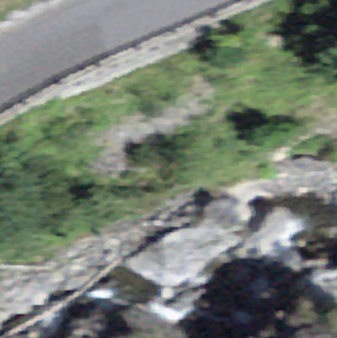
Label: bouldering_area